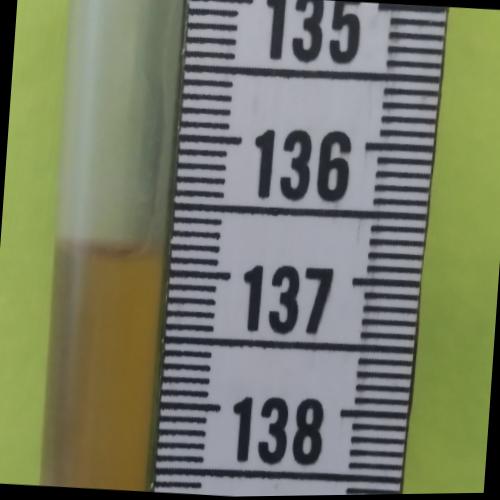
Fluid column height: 136.8 cm